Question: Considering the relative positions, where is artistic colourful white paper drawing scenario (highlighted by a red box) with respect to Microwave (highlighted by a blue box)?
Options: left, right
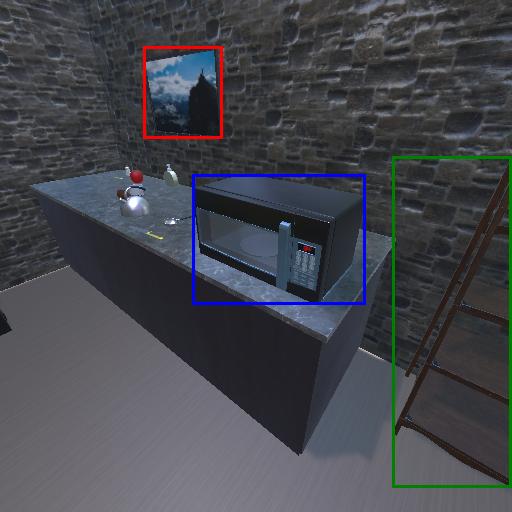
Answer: left